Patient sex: M
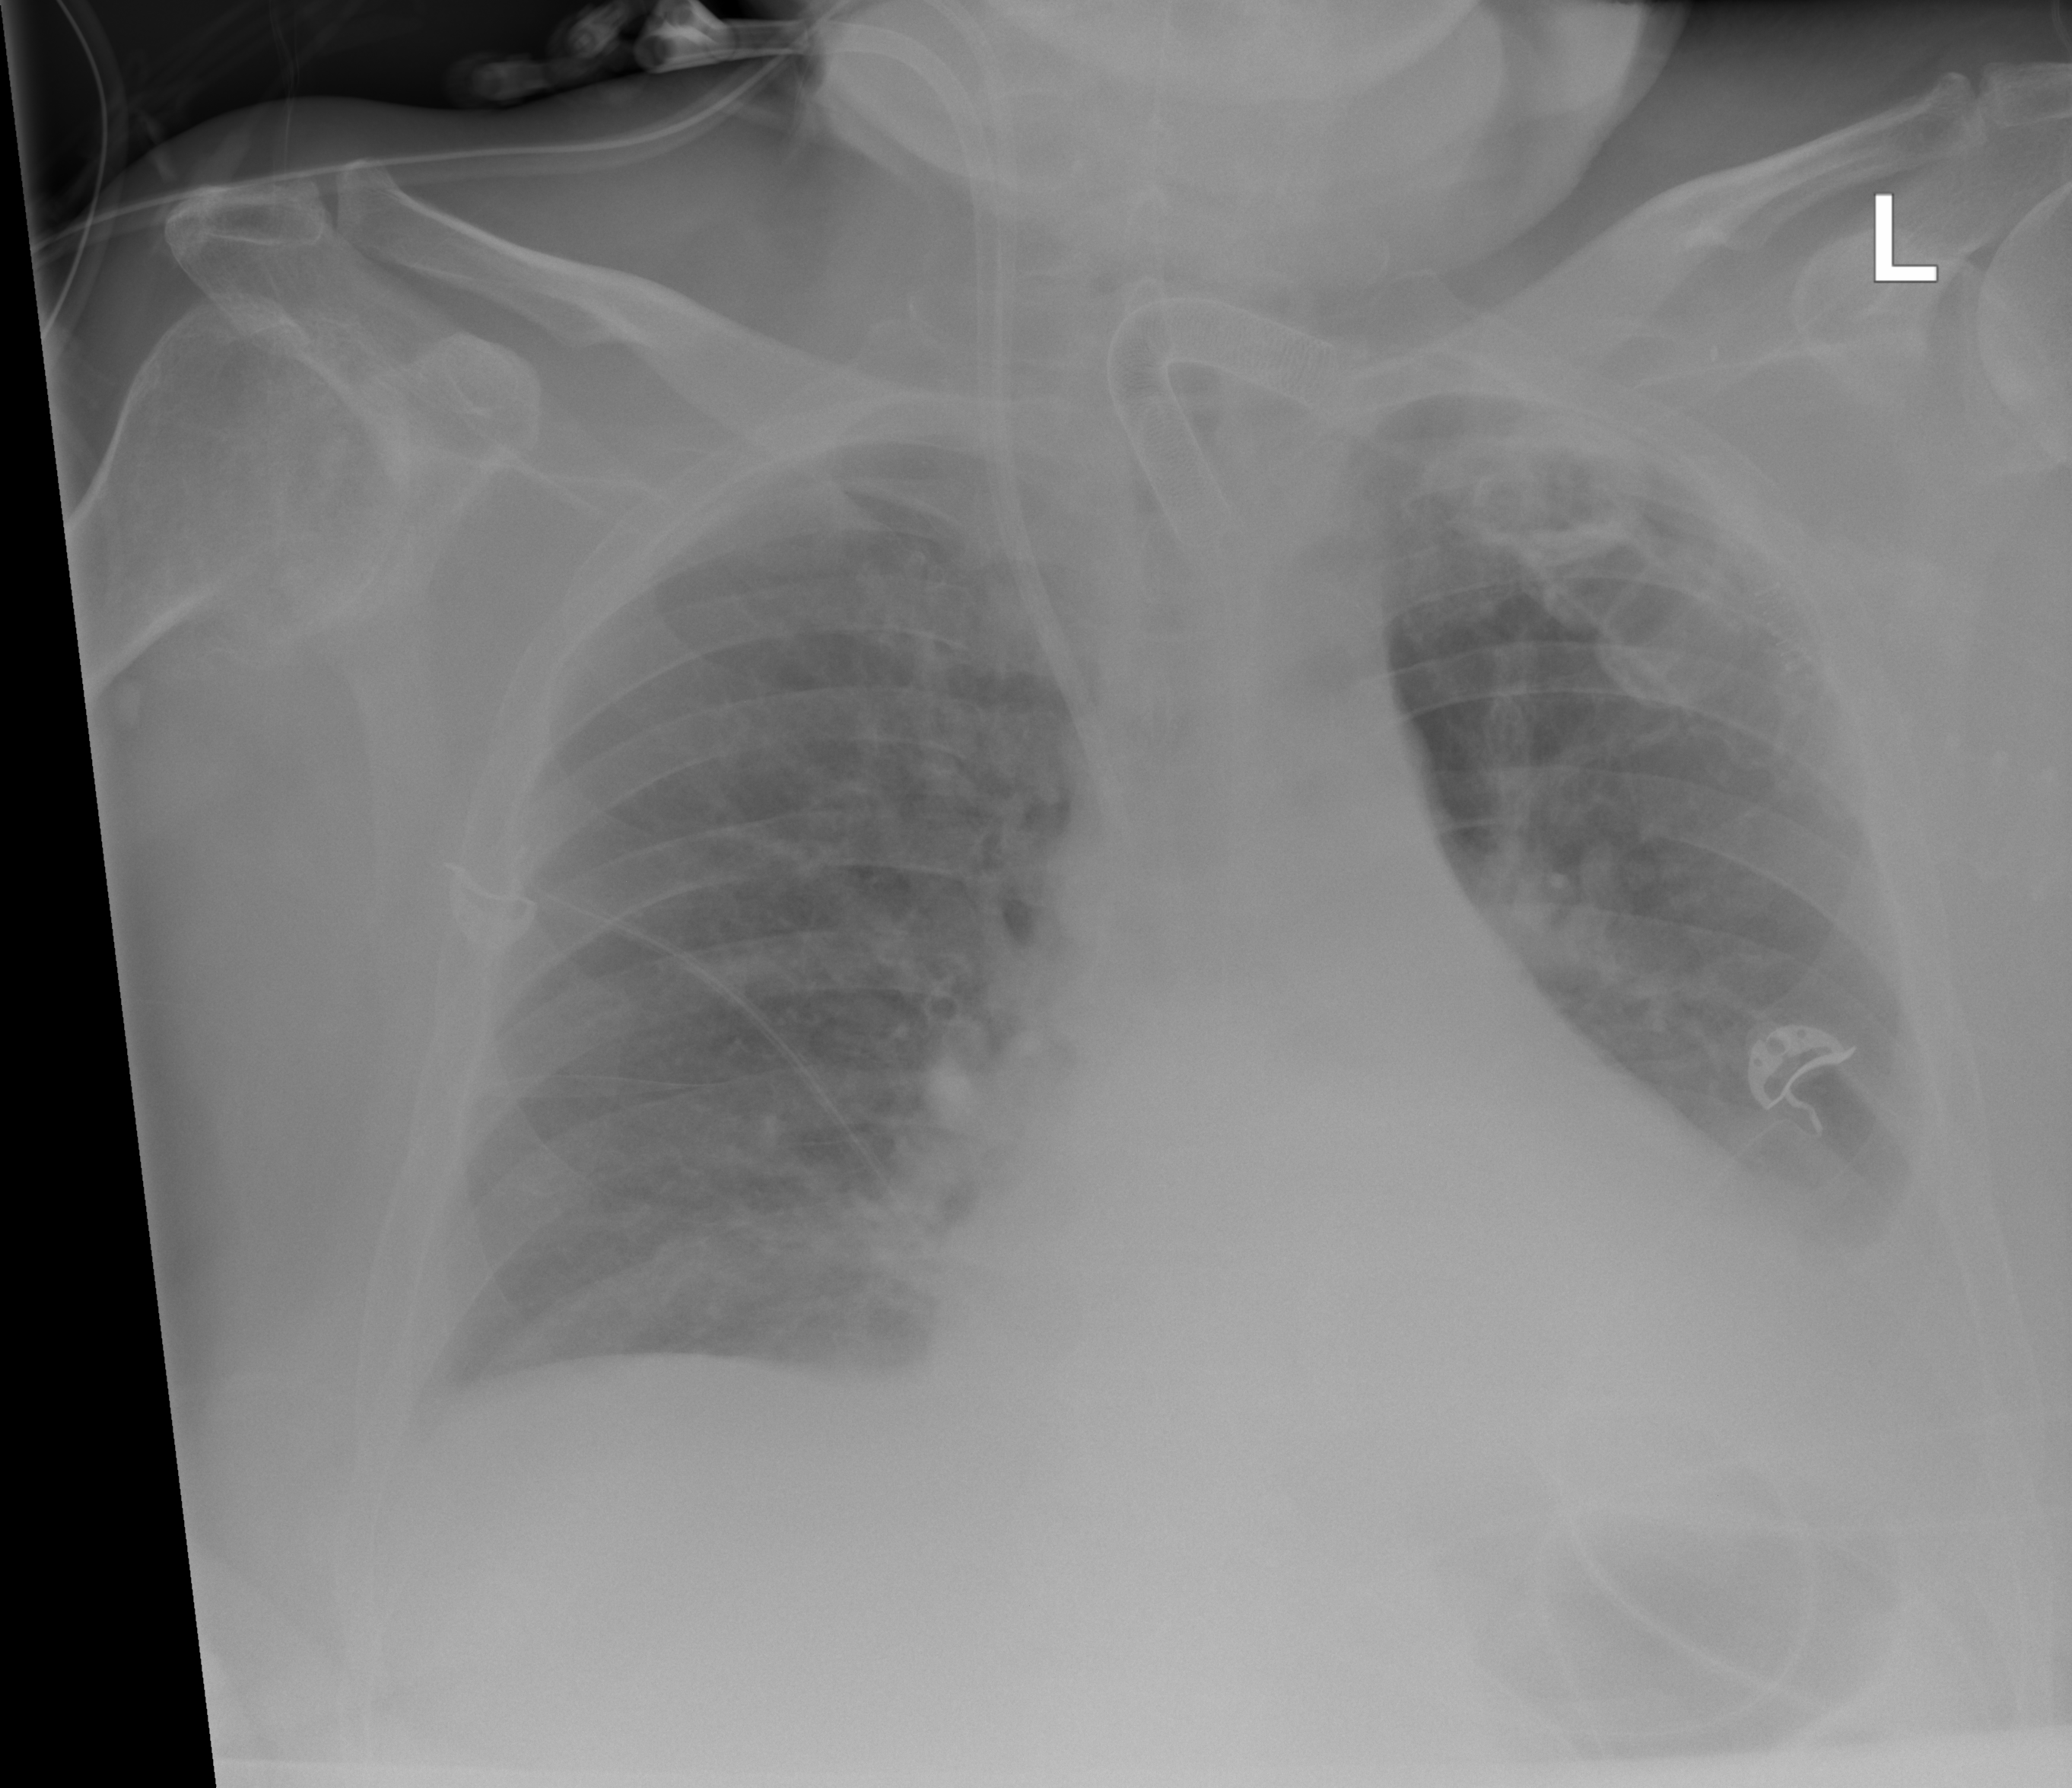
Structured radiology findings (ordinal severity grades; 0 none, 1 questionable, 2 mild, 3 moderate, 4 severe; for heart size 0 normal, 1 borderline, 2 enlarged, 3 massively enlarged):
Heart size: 0
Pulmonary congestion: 0
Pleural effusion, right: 1
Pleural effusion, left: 2
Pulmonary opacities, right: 0
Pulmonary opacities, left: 0
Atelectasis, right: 0
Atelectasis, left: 2